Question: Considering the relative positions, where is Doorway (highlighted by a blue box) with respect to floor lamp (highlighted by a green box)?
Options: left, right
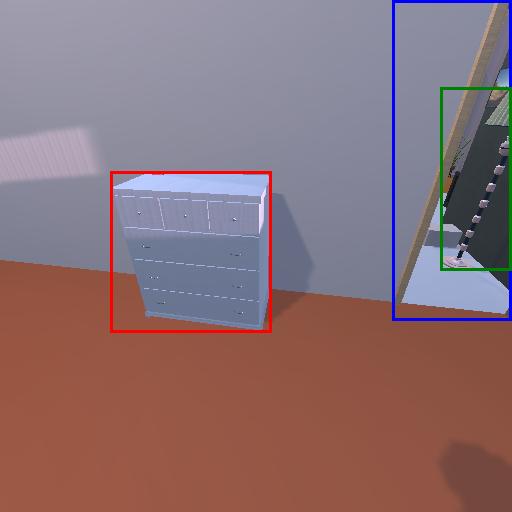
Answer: left